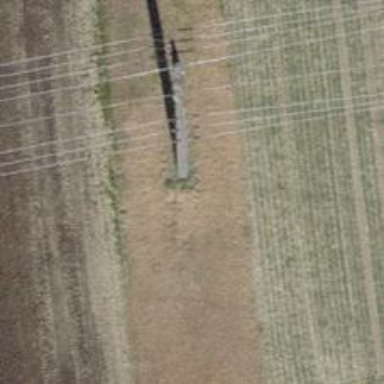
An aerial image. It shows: Power line with three cables.